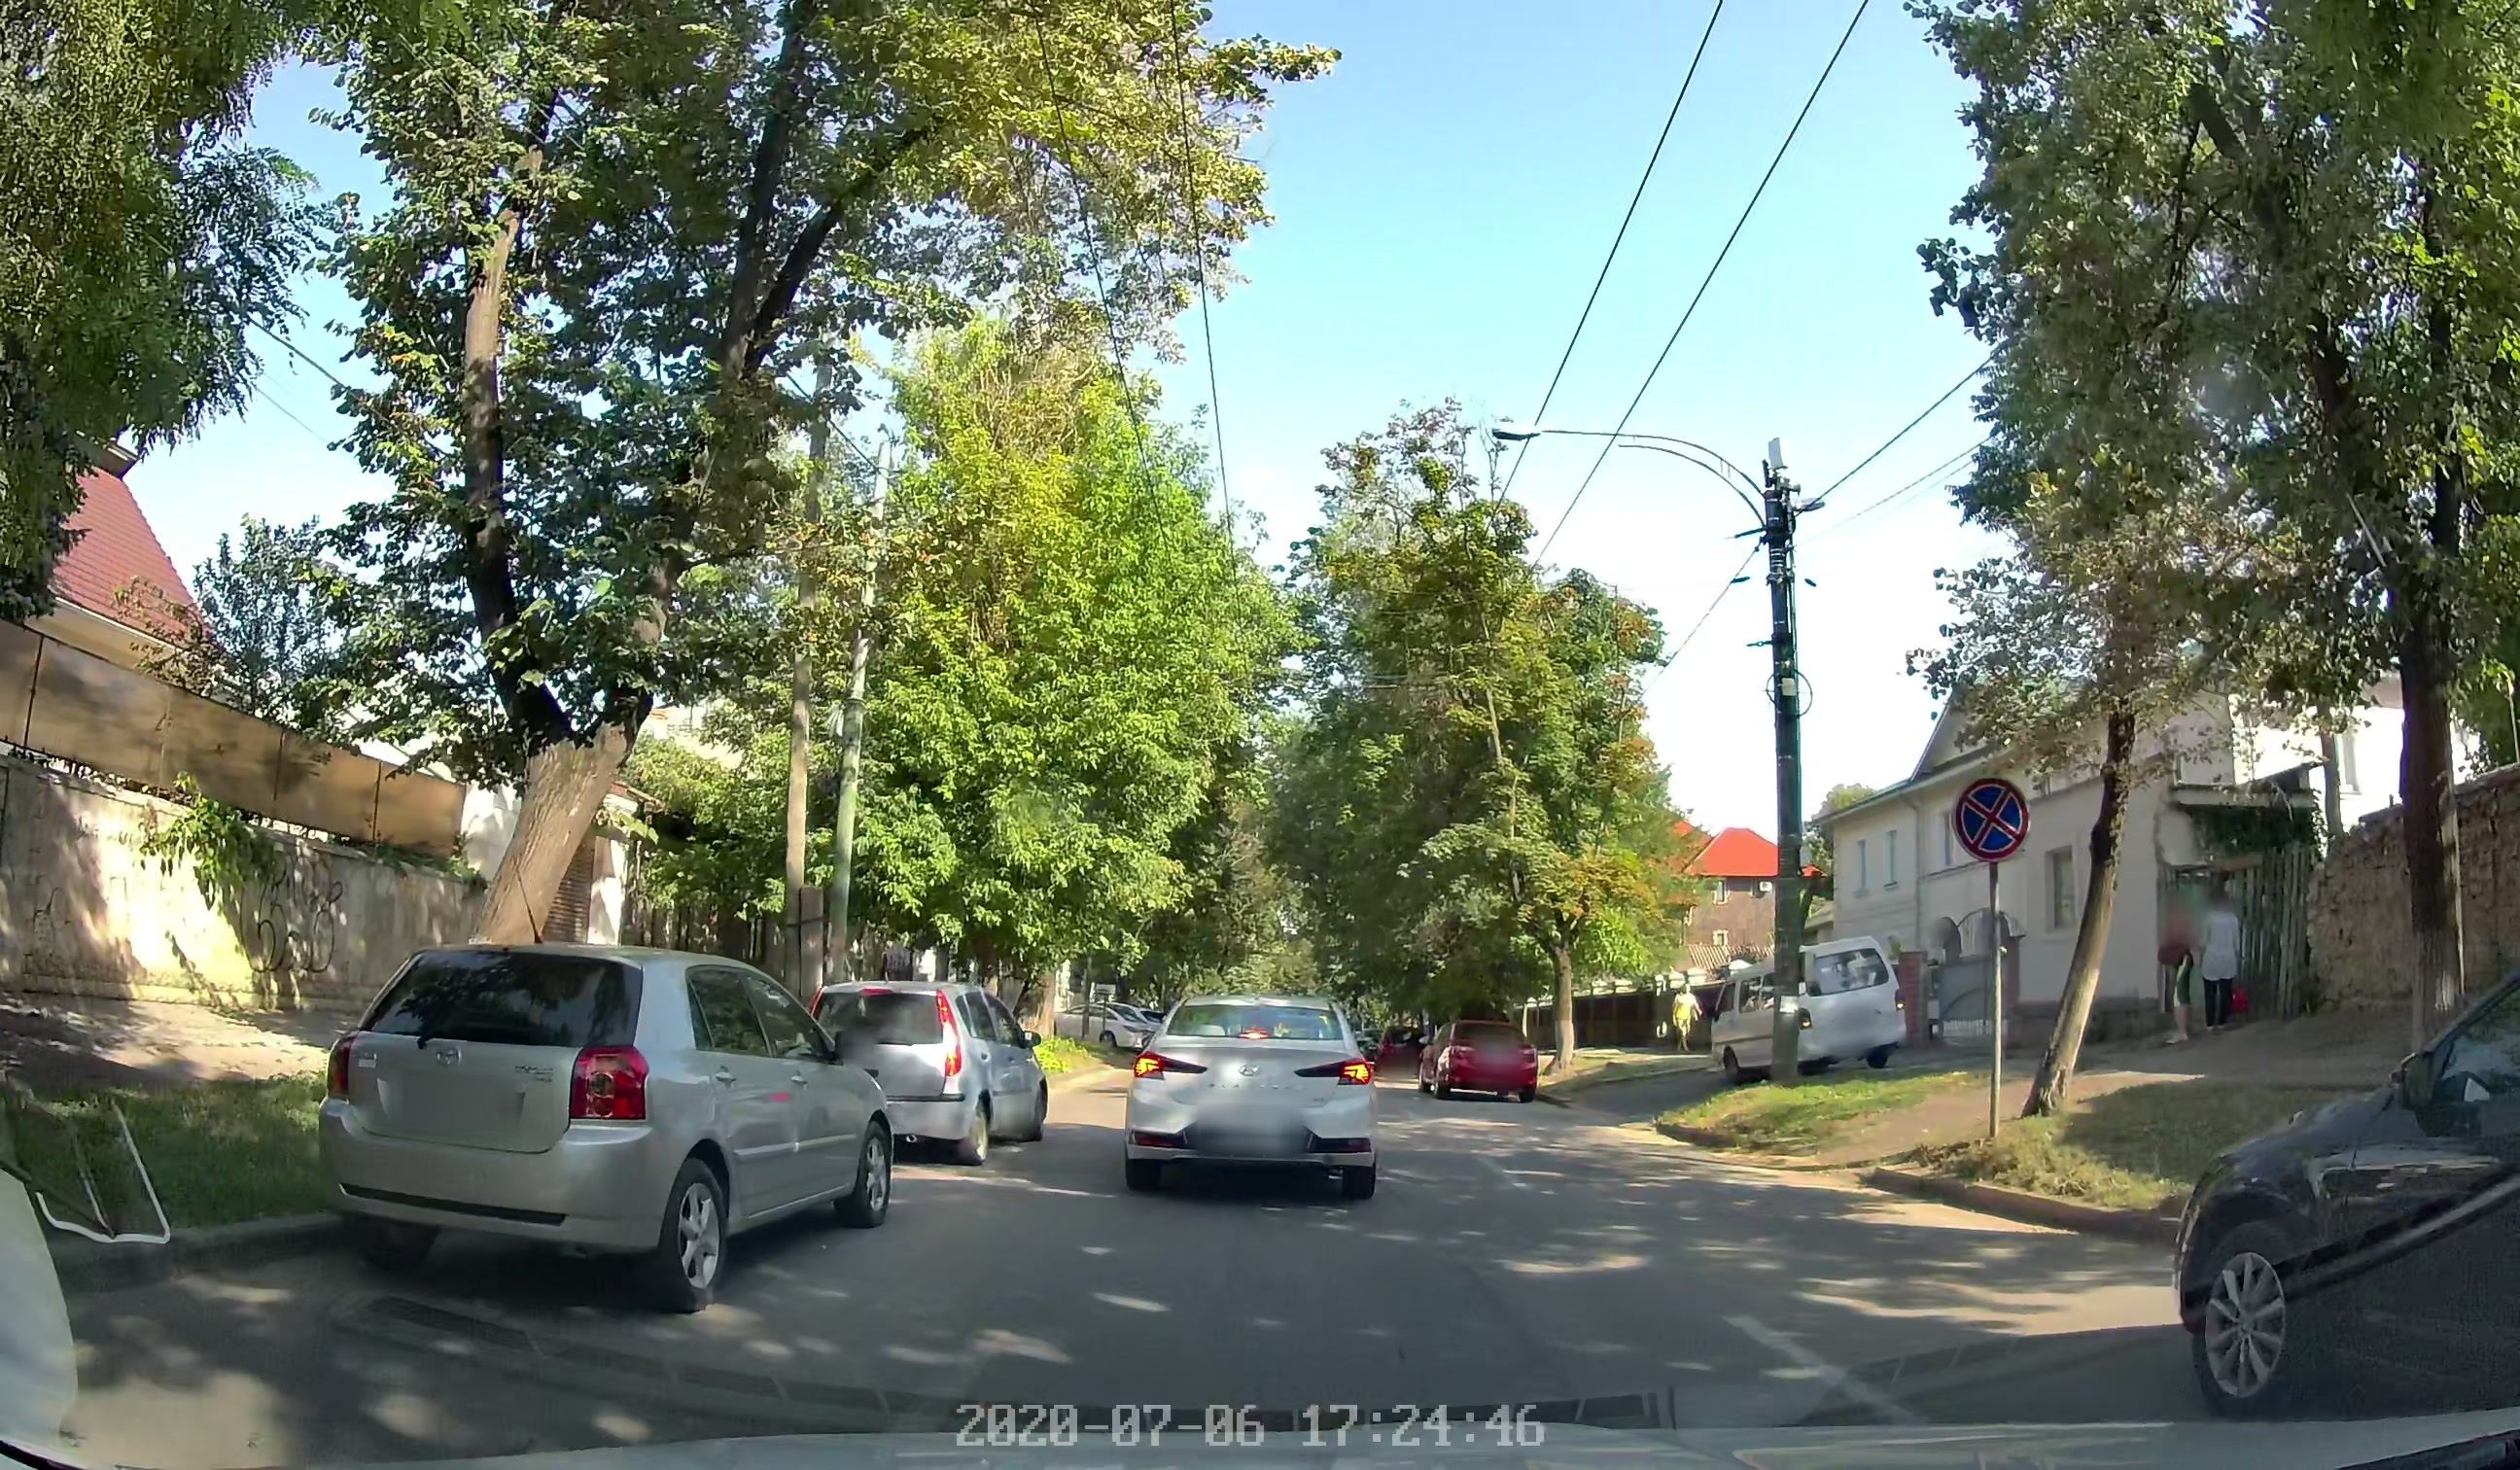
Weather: clear
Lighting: day
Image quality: good
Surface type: driving surface
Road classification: secondary
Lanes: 2
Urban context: urban centre
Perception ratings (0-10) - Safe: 3.33, Lively: 8.9, Beautiful: 7.61, Boring: 4.05, Depressing: 2.7, Wealthy: 3.65